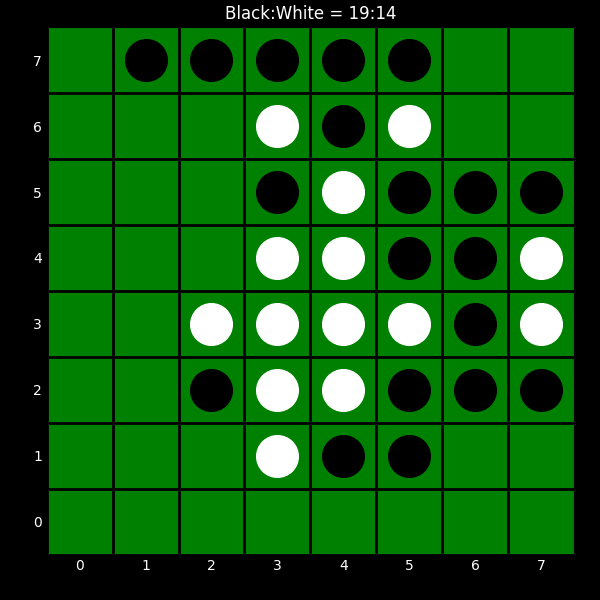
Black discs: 19
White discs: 14